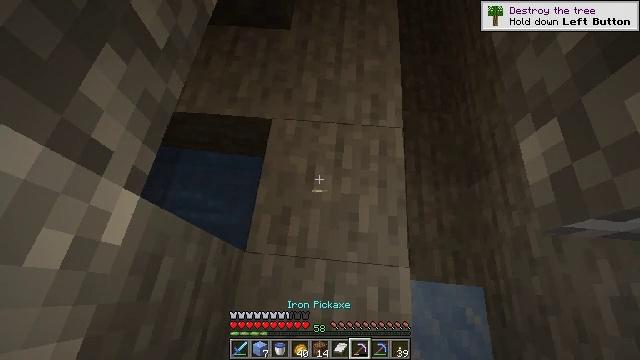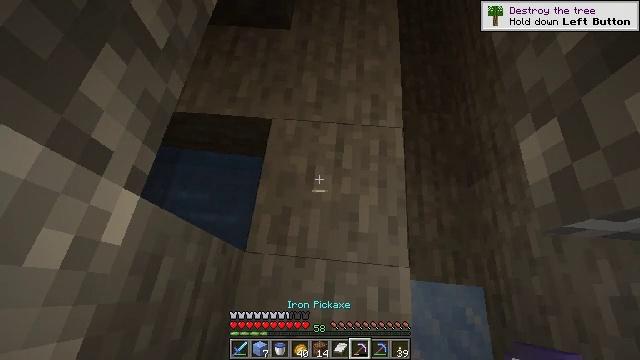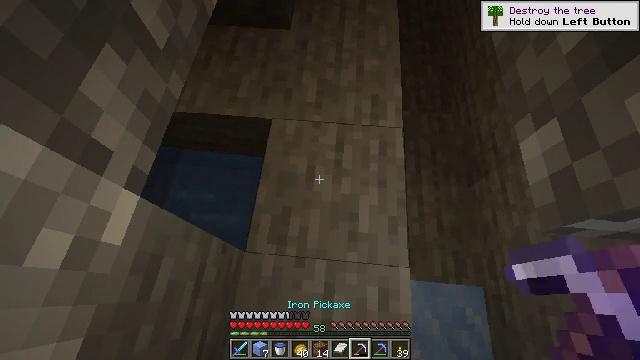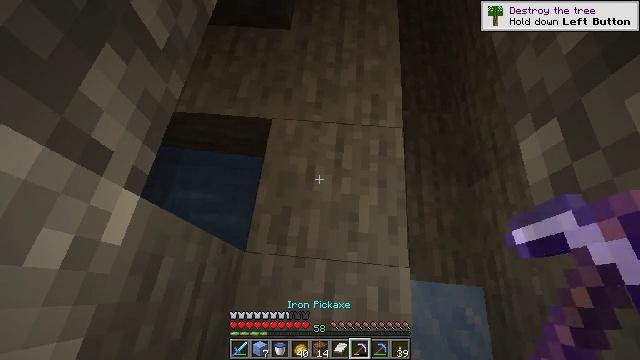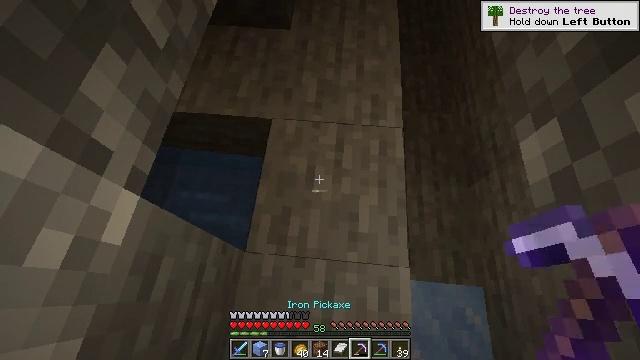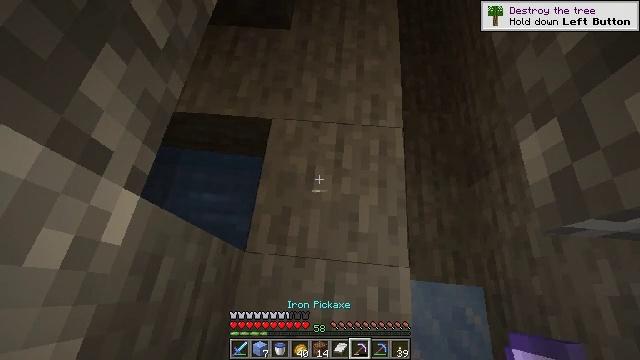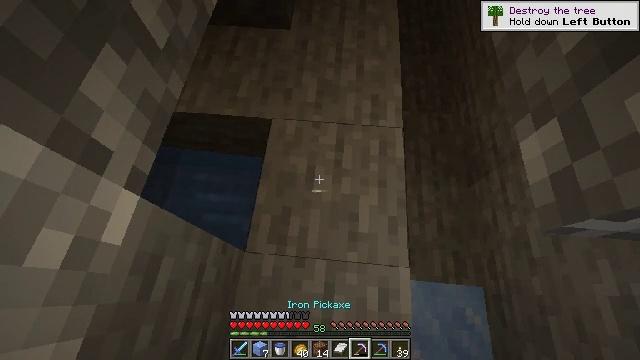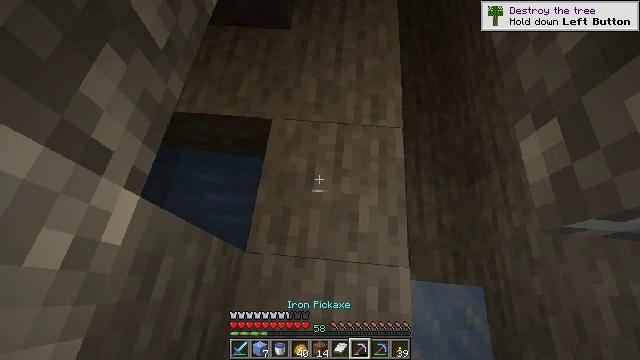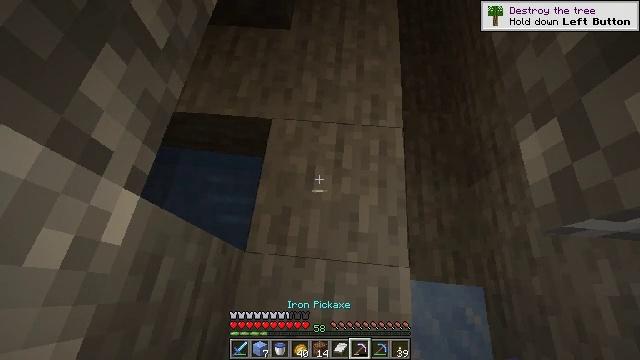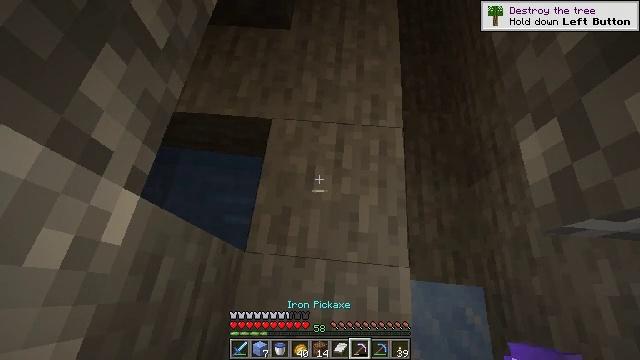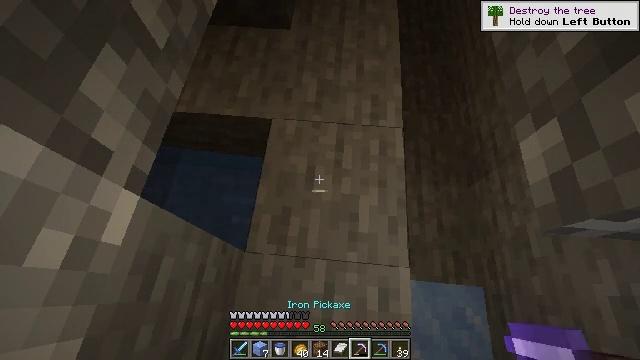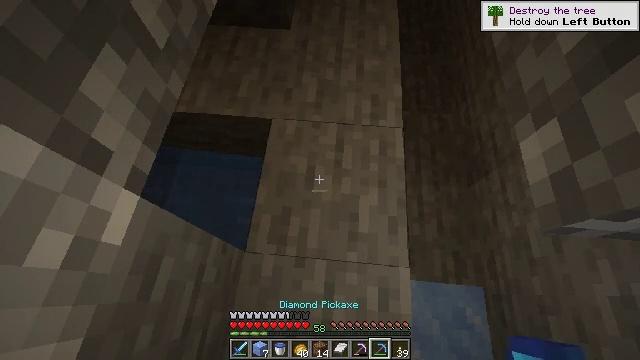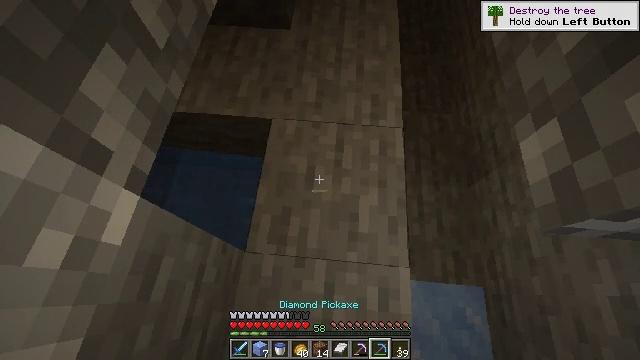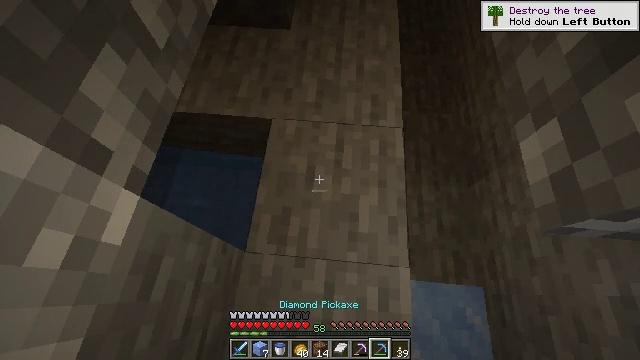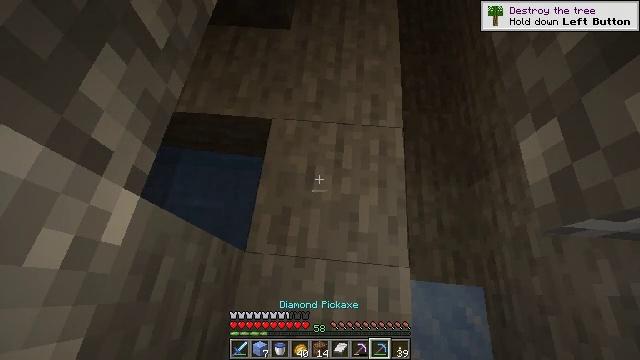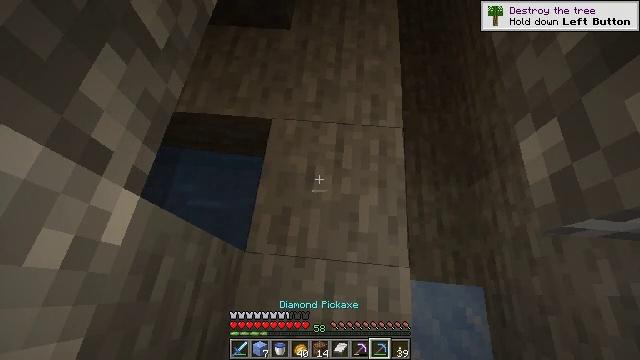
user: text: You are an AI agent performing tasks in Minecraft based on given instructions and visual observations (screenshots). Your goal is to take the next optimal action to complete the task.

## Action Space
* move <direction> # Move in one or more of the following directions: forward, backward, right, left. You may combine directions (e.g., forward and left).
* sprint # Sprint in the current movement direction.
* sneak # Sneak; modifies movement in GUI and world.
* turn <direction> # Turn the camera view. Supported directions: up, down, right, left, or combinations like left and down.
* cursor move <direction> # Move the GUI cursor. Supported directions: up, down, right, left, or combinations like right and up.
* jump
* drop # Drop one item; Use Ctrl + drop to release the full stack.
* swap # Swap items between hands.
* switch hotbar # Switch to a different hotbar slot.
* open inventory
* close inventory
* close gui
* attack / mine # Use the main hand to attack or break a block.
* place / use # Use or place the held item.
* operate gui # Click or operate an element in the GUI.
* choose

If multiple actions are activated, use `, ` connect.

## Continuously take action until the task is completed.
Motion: motion action
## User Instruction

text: Mine the stone slab block.
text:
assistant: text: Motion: no_op
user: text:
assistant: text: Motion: no_op
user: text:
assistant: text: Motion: no_op
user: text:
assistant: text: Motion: no_op
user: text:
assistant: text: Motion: no_op
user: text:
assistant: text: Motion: no_op
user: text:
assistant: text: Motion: no_op
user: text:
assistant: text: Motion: no_op
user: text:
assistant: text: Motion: no_op
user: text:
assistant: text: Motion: no_op
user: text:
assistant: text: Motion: no_op
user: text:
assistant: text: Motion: no_op
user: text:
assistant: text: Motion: no_op
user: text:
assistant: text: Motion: no_op
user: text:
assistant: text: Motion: no_op
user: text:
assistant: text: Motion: no_op
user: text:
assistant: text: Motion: no_op
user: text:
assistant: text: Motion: turn up
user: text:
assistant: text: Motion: turn up
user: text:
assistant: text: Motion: turn up
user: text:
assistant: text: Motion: no_op
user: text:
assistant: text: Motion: turn up
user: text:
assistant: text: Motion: no_op
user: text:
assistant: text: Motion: attack / mine
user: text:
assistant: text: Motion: attack / mine
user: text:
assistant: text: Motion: attack / mine
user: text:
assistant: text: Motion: attack / mine
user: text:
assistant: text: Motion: attack / mine
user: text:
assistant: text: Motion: no_op
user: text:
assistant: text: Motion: no_op